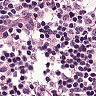
Metastatic tissue present: no